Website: walmart
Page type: billing-address
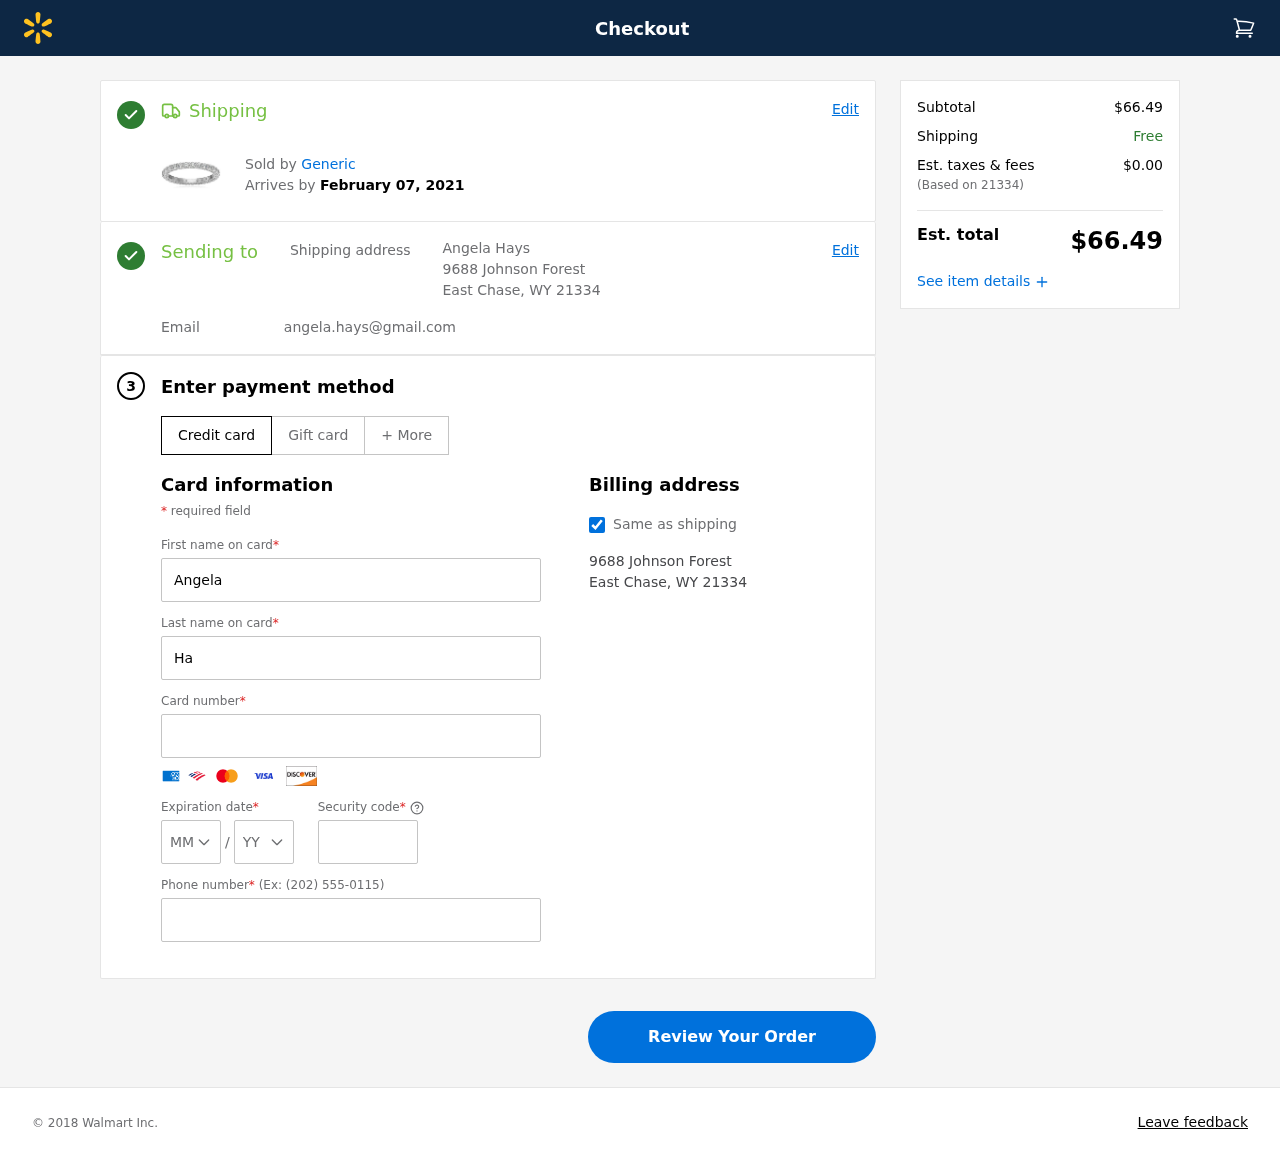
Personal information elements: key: PII_CARD_CVV
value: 031
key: PII_CARD_EXPIRY_MONTH
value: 02
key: PII_CARD_EXPIRY_YEAR
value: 30
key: PII_CARD_NUMBER
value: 2714 9866 1523 1753
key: PII_CITY_STATE_ZIP
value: East Chase, WY 21334
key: PII_EMAIL
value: angela.hays@gmail.com
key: PII_FIRSTNAME
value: Angela
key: PII_FULLNAME
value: Angela Hays
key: PII_LASTNAME
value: Hays
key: PII_PHONE
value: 3583181872
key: PII_POSTCODE
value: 21334
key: PII_STREET
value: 9688 Johnson Forest
Product elements: key: PRODUCT1_BRAND
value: Generic
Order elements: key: ORDER_DELIVERY_DATE
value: February 07, 2021
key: ORDER_SUBTOTAL
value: $66.49
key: ORDER_TAX
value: $0.00
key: ORDER_TOTAL
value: $66.49